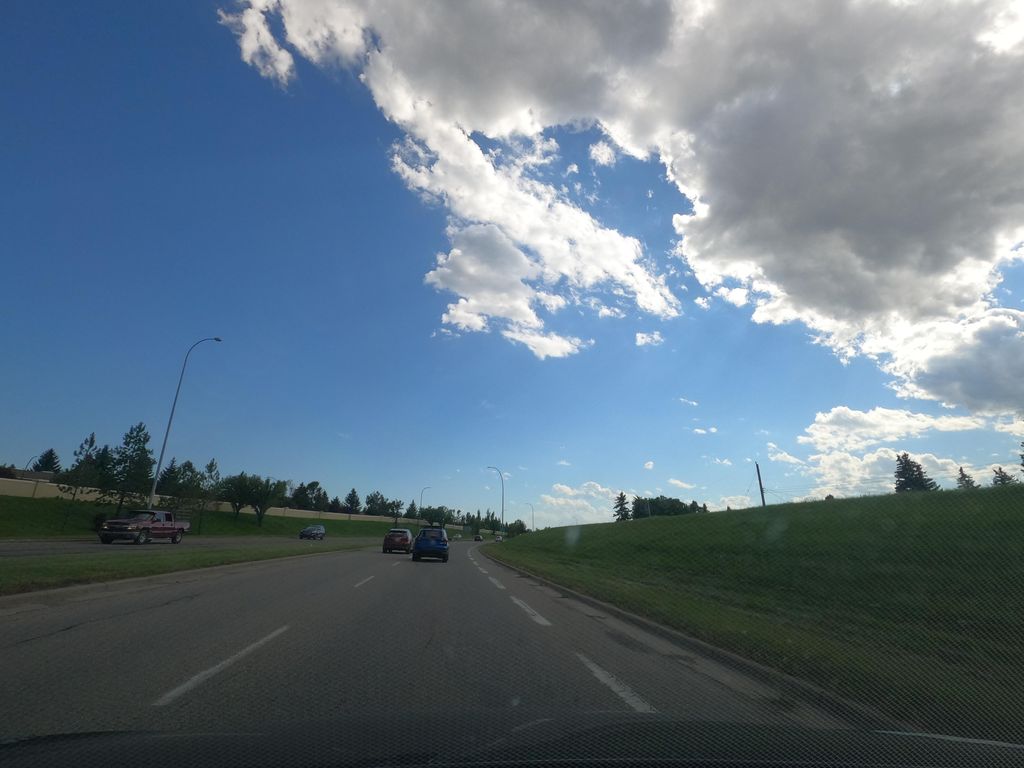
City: calgary